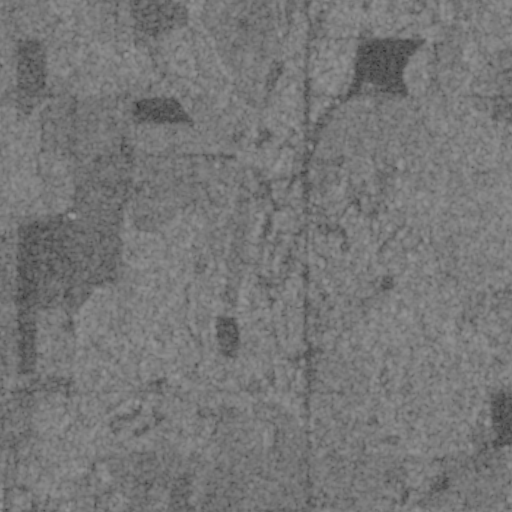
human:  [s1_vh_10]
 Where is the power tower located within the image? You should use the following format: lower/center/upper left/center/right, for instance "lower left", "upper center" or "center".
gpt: The power tower is located in the lower of the image.
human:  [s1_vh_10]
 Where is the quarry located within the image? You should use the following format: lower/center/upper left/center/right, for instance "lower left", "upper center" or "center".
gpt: There is no quarry in the image.

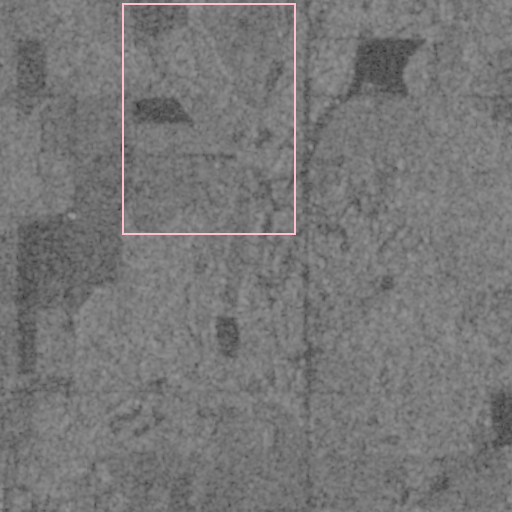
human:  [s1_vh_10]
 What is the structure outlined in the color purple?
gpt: There is no purple outline.
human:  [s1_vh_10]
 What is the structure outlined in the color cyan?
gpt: There is no structure outlined in cyan.